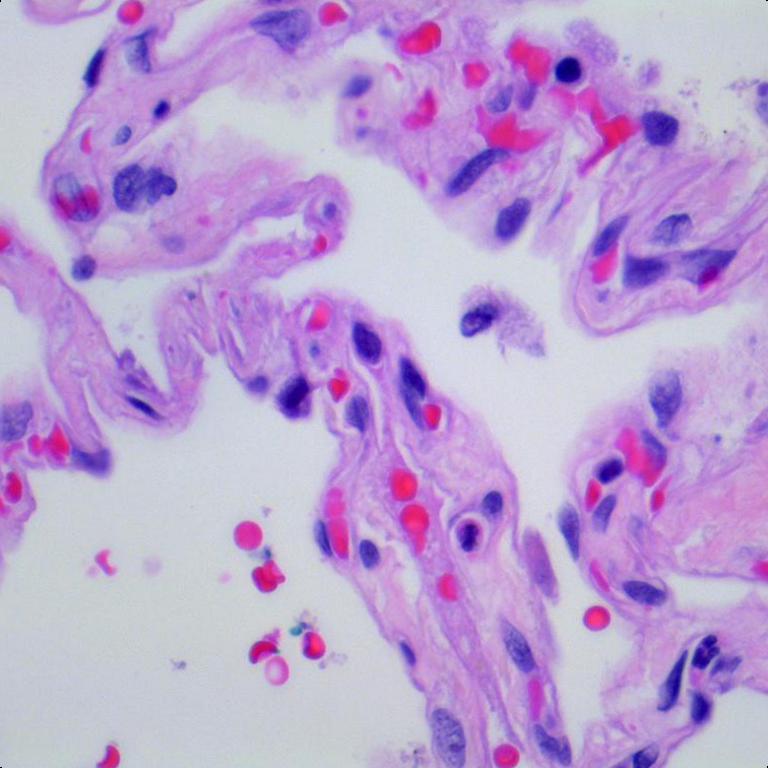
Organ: lung
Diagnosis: benign